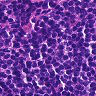
Metastatic tissue present: no